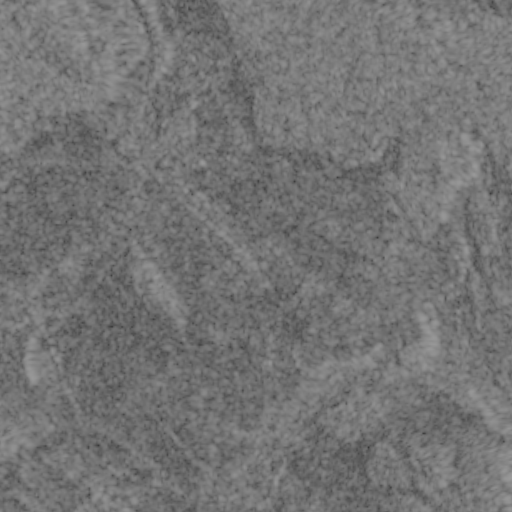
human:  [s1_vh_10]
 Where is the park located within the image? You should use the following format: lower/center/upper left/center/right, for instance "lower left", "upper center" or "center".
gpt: The park is located in the lower center of the image.
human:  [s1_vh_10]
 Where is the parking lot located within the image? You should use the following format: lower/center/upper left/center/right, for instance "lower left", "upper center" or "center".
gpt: The parking lot is located in the lower right of the image.
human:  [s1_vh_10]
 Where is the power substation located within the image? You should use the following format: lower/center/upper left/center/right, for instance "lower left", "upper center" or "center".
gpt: The power substation is located in the upper left of the image.
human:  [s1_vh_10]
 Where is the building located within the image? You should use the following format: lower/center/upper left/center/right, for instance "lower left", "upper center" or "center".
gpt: There is no building in the image.

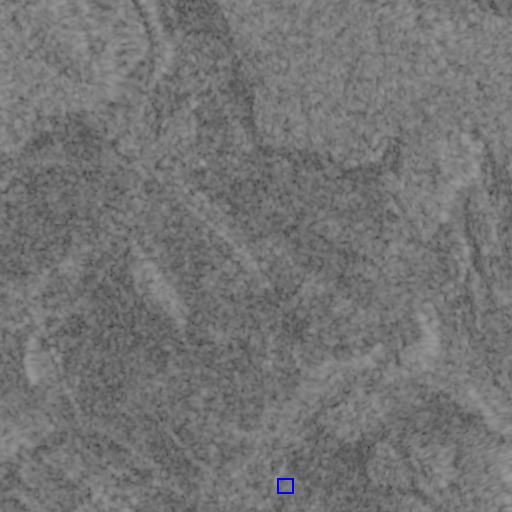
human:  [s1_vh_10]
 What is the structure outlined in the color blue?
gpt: The structure outlined in blue is a park.
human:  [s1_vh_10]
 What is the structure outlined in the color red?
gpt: There is no red outline.